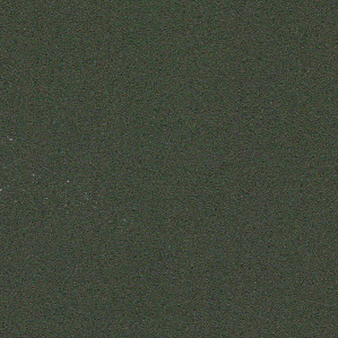
Label: other